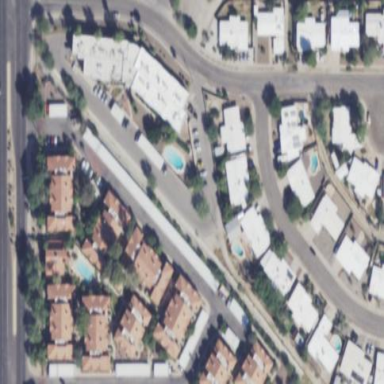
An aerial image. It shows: Residential area with apartments.